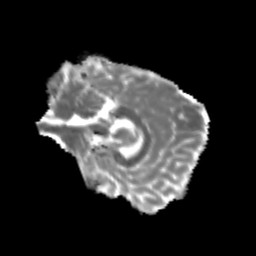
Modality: MD
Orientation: sagittal
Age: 19
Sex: female
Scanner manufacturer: siemens
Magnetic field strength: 3 T
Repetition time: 3.5 s
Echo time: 0.113 s